九年级 · 代数
(本小题8.0分)
汽车刹车后行驶的距离 $S$ (单位: $m$ ) 关于行驶的时间 $t$ (单位: $s$ )的函数解析式是 $S=a t^{2}+b t$. 当 $t=\frac{1}{2}$ 时, $S=6$; 当 $t=1$ 时, $S=9$.

(1)求该函数的解析式;

(2)请结合平面直角坐标系中给出的点, 画出符合题意的函数图象, 并写出汽车刹车后到停下来前进了多远?


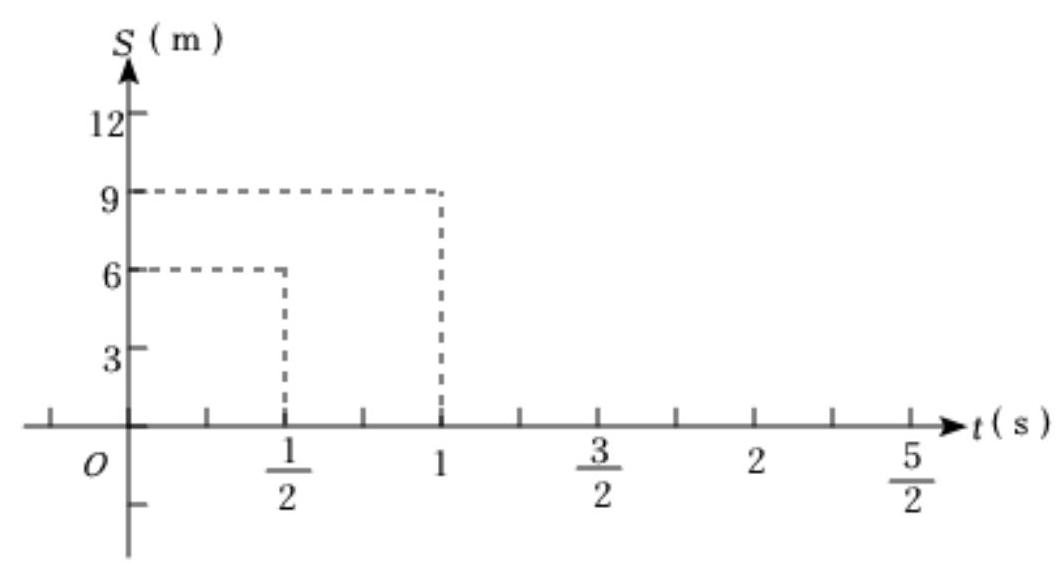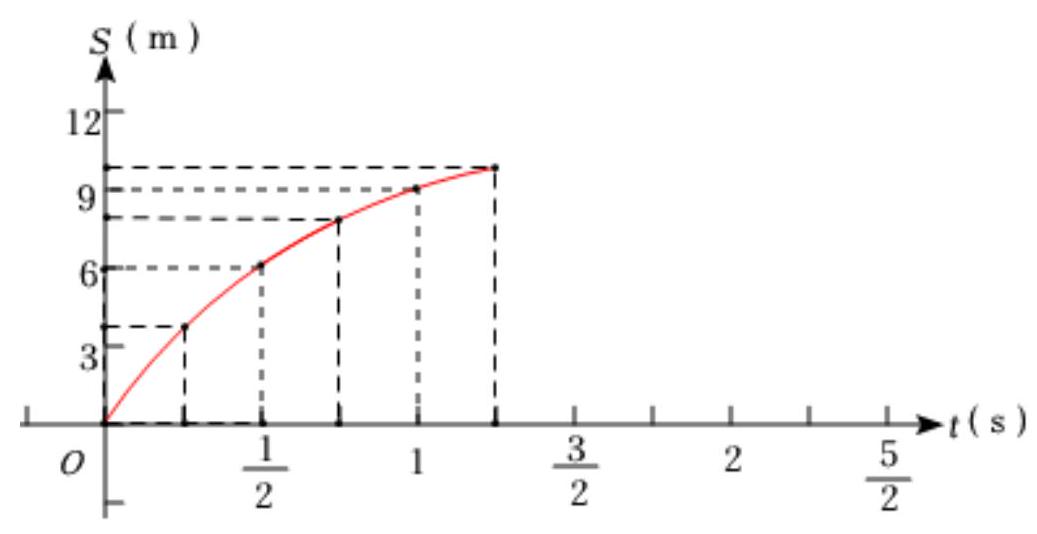
答案: 解: (1) $\because$ 当 $t=\frac{1}{2}$ 时, $S=6$; 当 $t=1$ 时, $S=9$,

$\therefore\left\{\begin{array}{l}\frac{1}{4} a+\frac{1}{2} b=6 \\ a+b=9\end{array}\right.$, 解得 $\left\{\begin{array}{l}a=-6 \\ b=15\end{array}\right.$,

$\therefore$ 该函数的解析式为 $S=-6 t^{2}+15 t$;

(2) $\because S=-6 t^{2}+15 t=-6\left(t-\frac{5}{4}\right)^{2}+\frac{75}{8}$,

$\therefore t=\frac{5}{4}$ 时, $S$ 最大为 $\frac{75}{8}$, 即汽车刹车后到停下来前进了 $\frac{75}{8}$ 米,

在 $S=-6 t^{2}+15 t$ 中, 当 $t=0$ 时 $S=0$, 当 $t=\frac{1}{4}$ 时 $S=\frac{27}{8}$, 当 $t=\frac{3}{4}$ 时, $S=\frac{63}{8}$,

描点画出符合题意的函数图象如下:

解析: 本题考查二次函数的应用, 解题的关键是读懂题意, 掌握二次函数的性质及应用.

(1)用待定系数法即可得函数的解析式;

(2)把(1)中解析式化为顶点式即可得汽车刹车后到停下来前进了 $\frac{75}{8}$ 米, 描点连线即可画出函数图象.